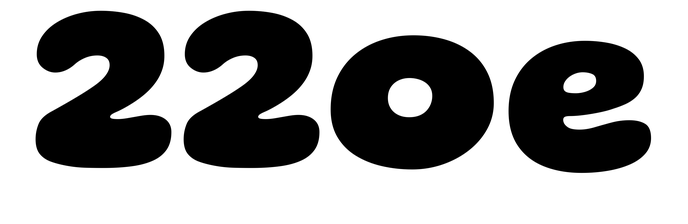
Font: Gluten_ExtraBold